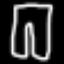
Label: pants